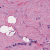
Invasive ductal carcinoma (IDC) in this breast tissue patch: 1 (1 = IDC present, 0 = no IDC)